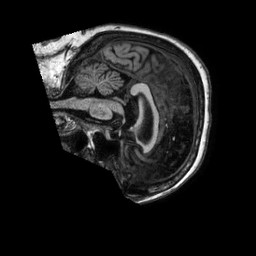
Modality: T1w
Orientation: sagittal
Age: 73
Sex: female
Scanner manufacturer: philips
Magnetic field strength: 1.5 T
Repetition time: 0.007215 s
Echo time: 0.003267 s